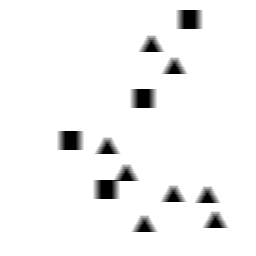
Squares: 4
Triangles: 8
Stars: 0
Total shapes: 12